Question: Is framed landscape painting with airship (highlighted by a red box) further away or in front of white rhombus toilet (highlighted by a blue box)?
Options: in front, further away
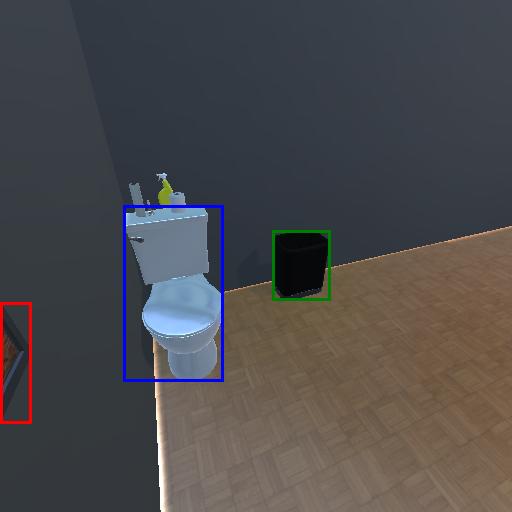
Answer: in front